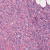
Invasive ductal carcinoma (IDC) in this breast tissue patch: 1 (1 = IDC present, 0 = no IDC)